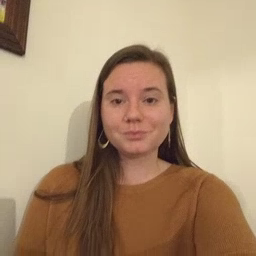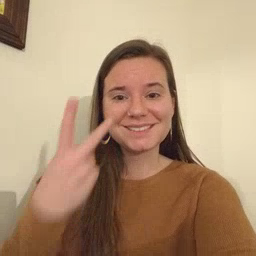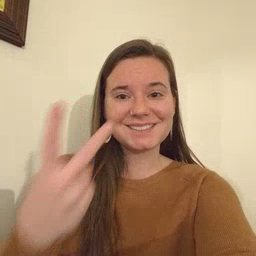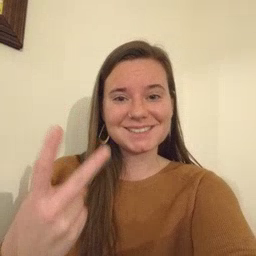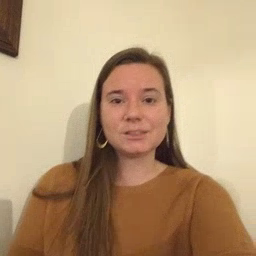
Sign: see